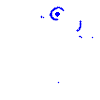
Particle: pion